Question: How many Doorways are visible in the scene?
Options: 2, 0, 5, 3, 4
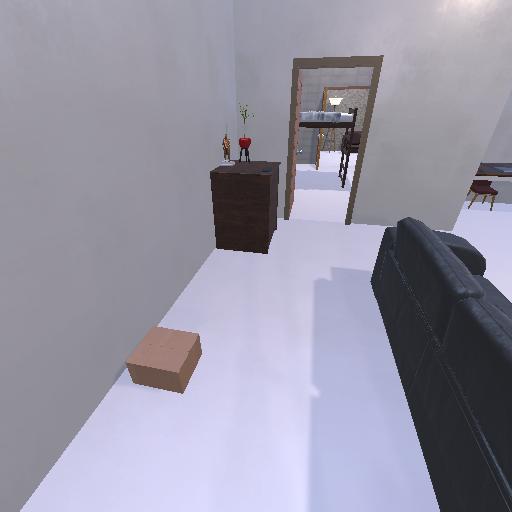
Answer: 2